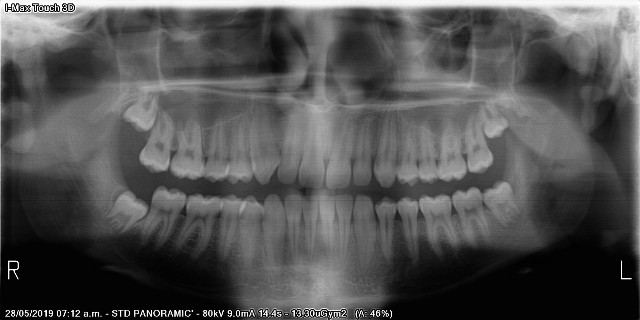
adult